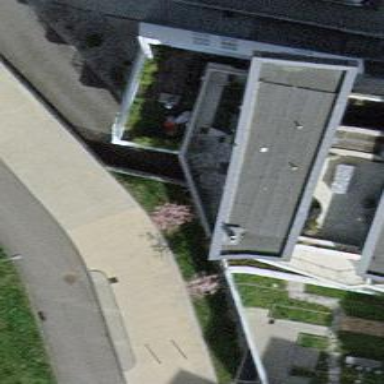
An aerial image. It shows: Parking entrance.